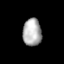
Tissue: lung
Cell type: Epithelial cells
Senescence score: 0.5554
Nuclear area (px): 501
Mean DAPI intensity: 175.062